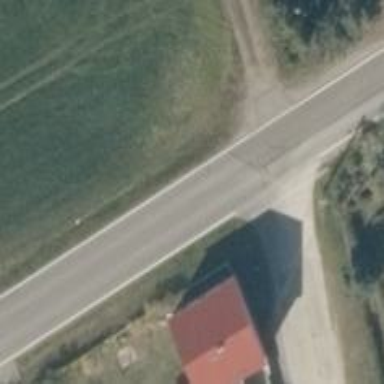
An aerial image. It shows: Asphalt tertiary road without sidewalk.